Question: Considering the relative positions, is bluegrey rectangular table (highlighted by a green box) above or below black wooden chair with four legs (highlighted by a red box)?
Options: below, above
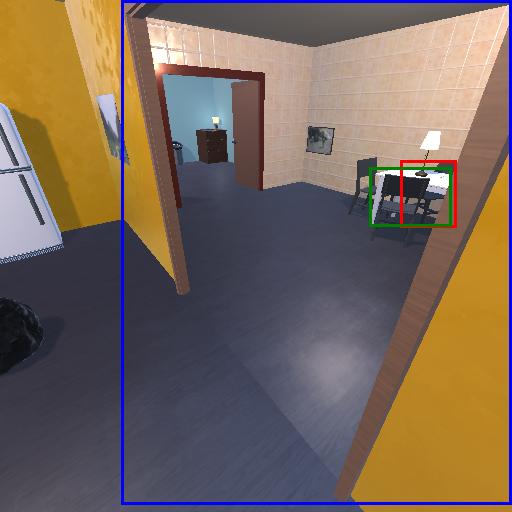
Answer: below